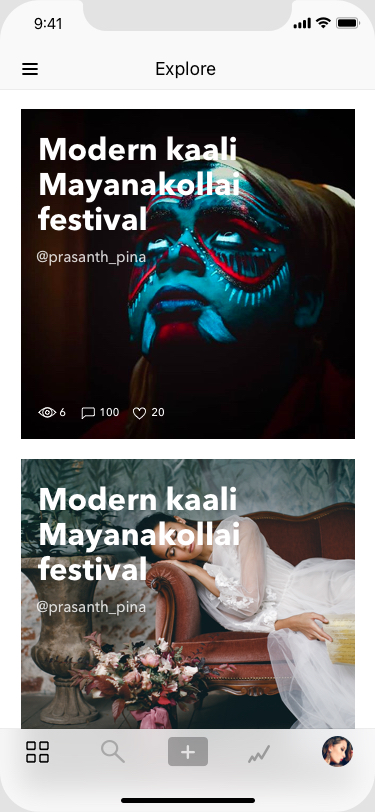
Text in this UI design:
6
100
20
Modern kaali
Mayanakollai festival
@prasanth_pina
Explore
6
100
20
Modern kaali
Mayanakollai festival
@prasanth_pina